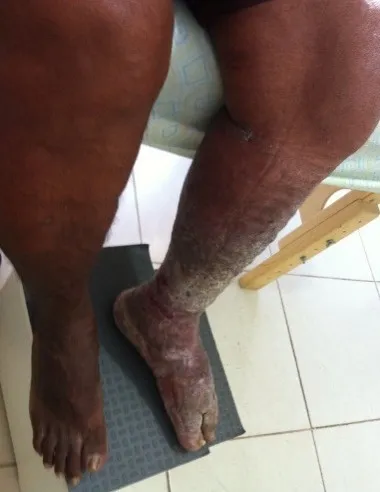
After treatment.
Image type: medical_photograph (skin_photograph)